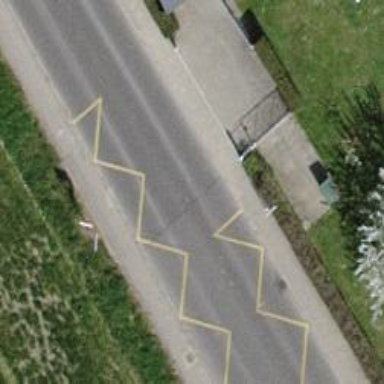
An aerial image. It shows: Public transport stop position.